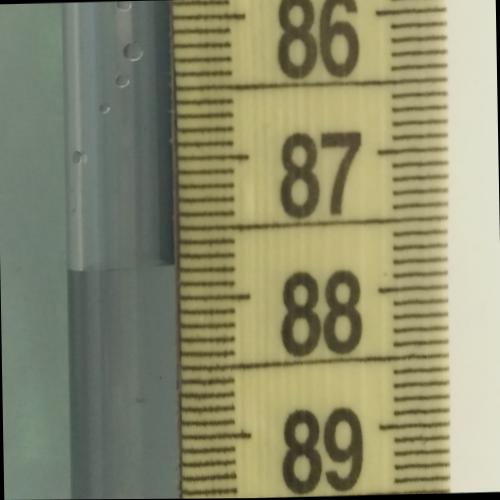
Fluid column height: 87.8 cm